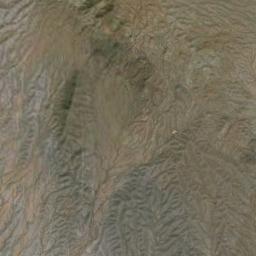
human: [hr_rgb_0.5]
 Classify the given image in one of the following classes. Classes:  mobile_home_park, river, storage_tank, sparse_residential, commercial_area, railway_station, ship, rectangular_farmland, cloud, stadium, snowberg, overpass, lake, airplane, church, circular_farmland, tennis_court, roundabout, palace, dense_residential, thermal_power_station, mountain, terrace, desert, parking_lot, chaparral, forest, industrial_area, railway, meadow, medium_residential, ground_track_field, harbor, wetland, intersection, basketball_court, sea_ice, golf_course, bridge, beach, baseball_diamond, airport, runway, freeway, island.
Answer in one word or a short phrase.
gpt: mountain